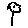
Label: flower